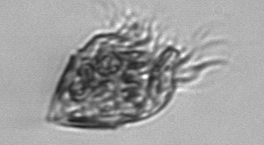
Label: Strombidium_morphotype1